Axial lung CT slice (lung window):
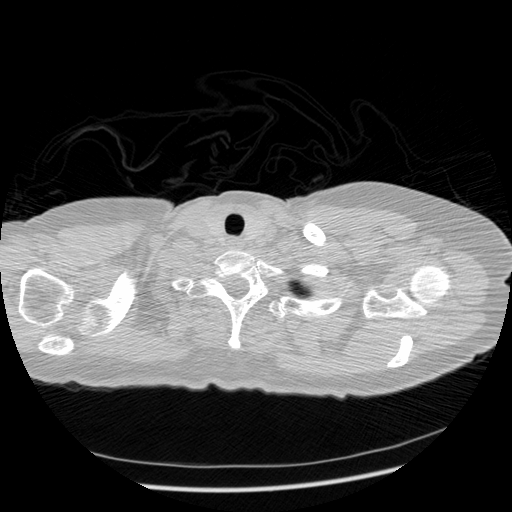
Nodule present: no